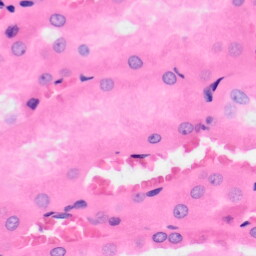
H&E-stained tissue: Kidney